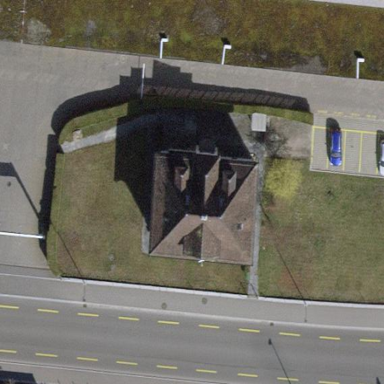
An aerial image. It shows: Detached building with hipped roof shape.